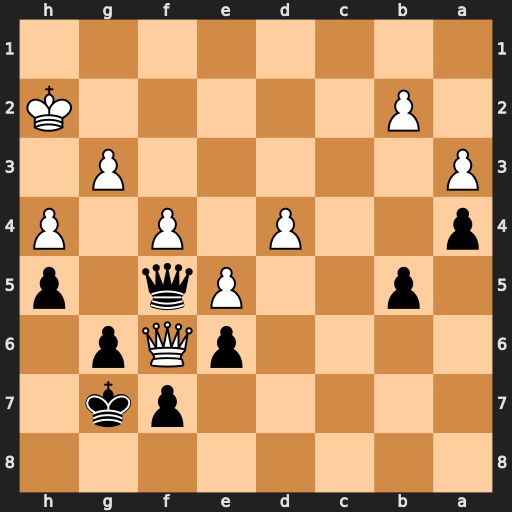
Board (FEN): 8/5pk1/4pQp1/1p2Pq1p/p2P1P1P/P5P1/1P5K/8
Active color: b
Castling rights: -
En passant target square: -
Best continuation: Qxf6 exf6+ Kxf6